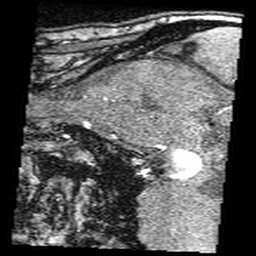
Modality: angio
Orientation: sagittal
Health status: ill
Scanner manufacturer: ge
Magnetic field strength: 3 T
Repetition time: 0.024 s
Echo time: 0.0057 s